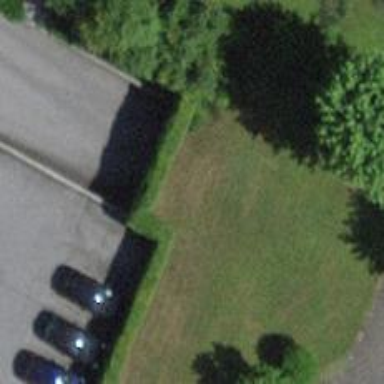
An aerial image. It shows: Parking entrance.